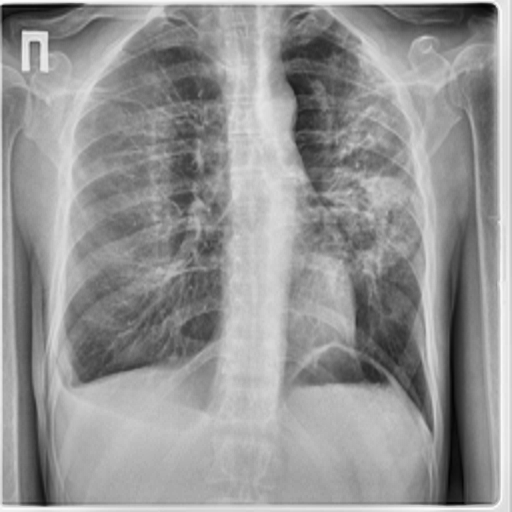
Finding: TUBERCULOSIS